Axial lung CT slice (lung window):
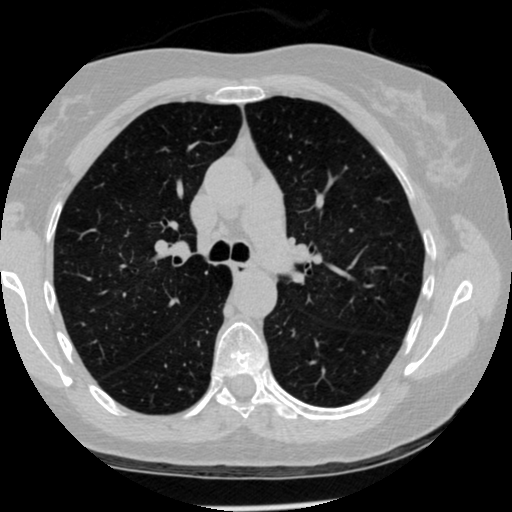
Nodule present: no